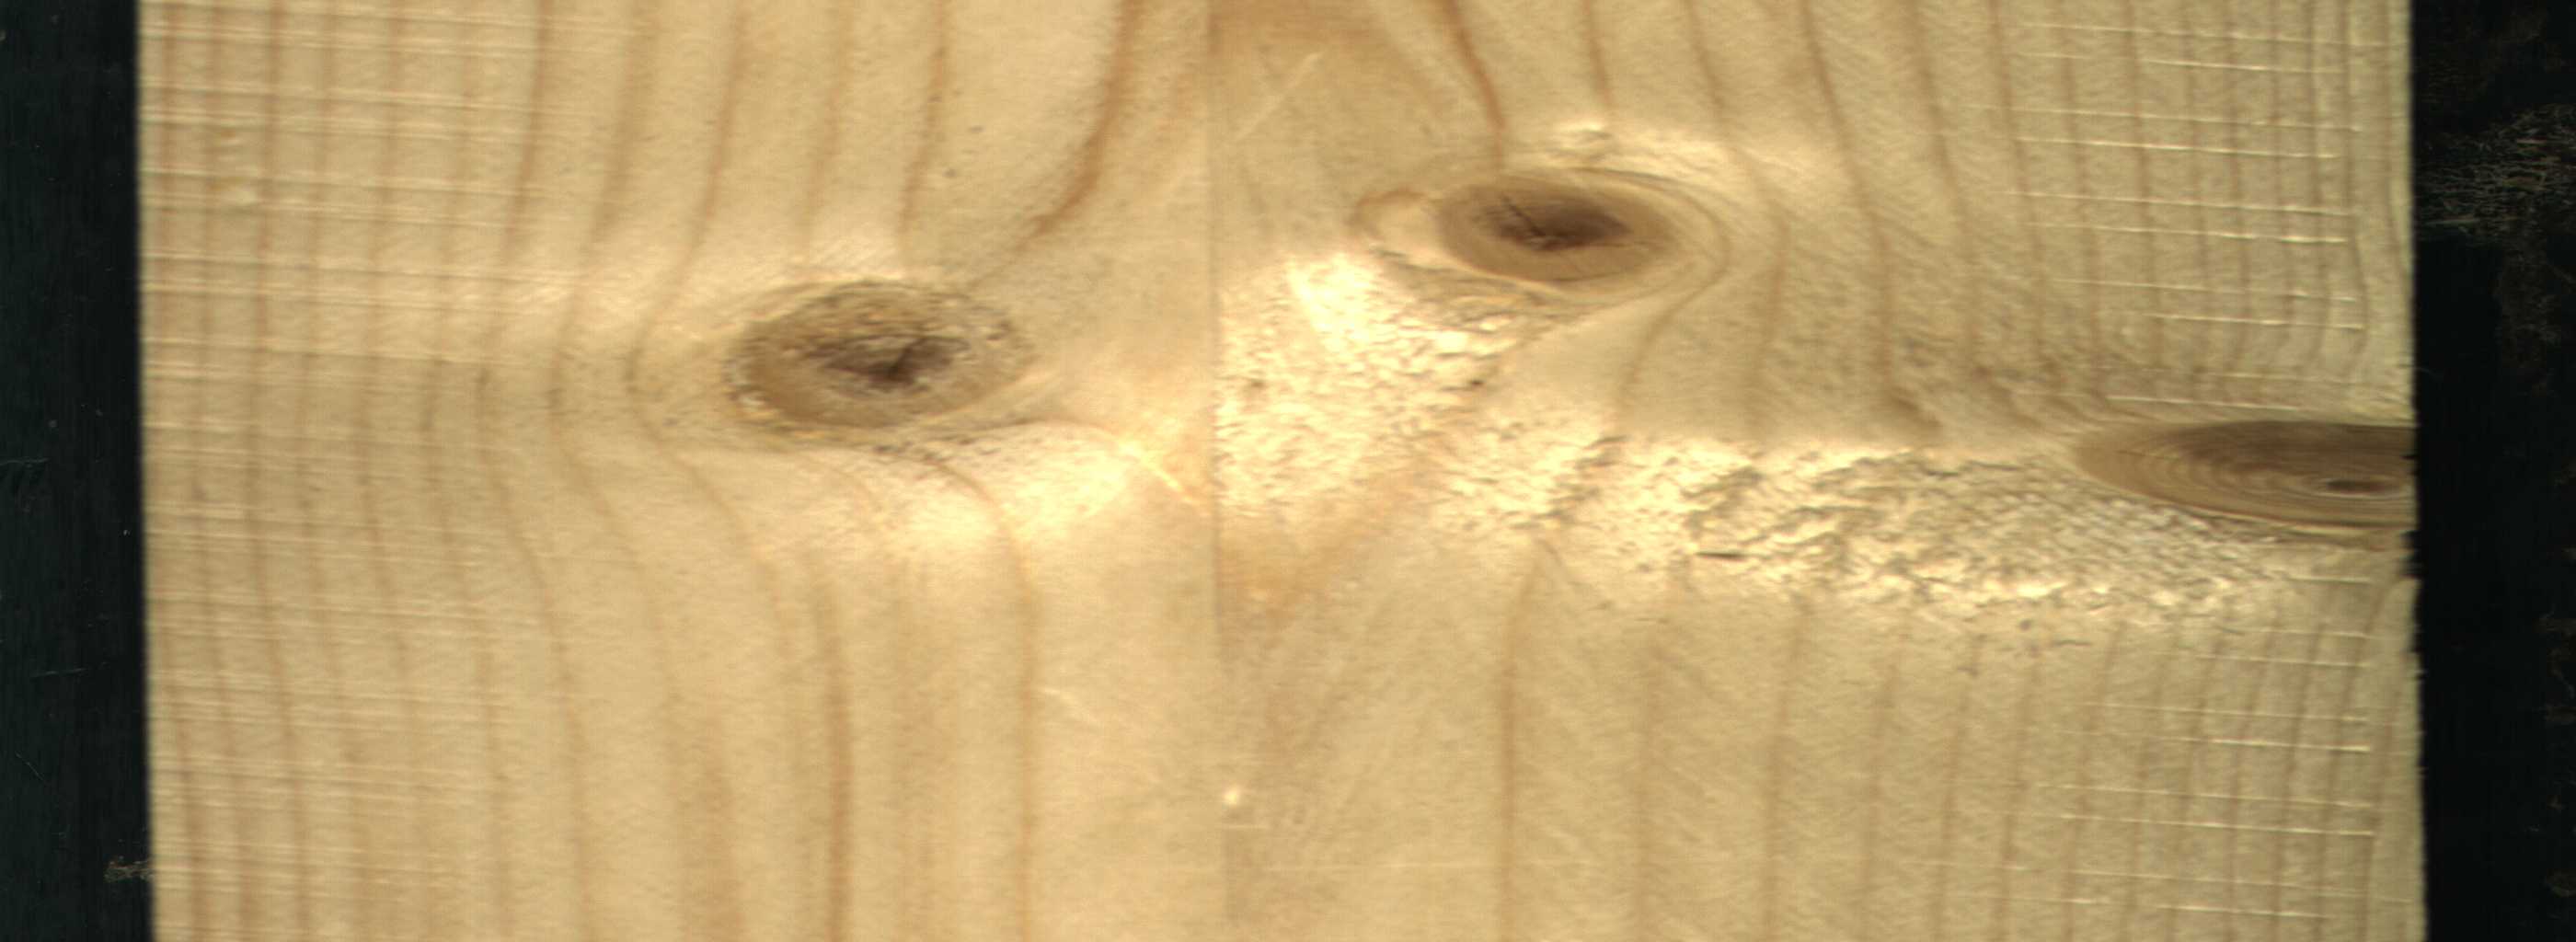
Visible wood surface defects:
Live_Knot
Live_Knot
Live_Knot